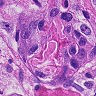
Metastatic tissue present: yes